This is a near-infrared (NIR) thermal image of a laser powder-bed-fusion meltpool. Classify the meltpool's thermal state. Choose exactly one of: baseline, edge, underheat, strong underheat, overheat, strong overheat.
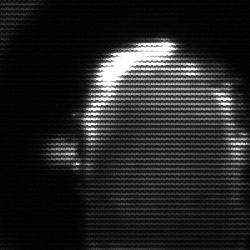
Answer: baseline